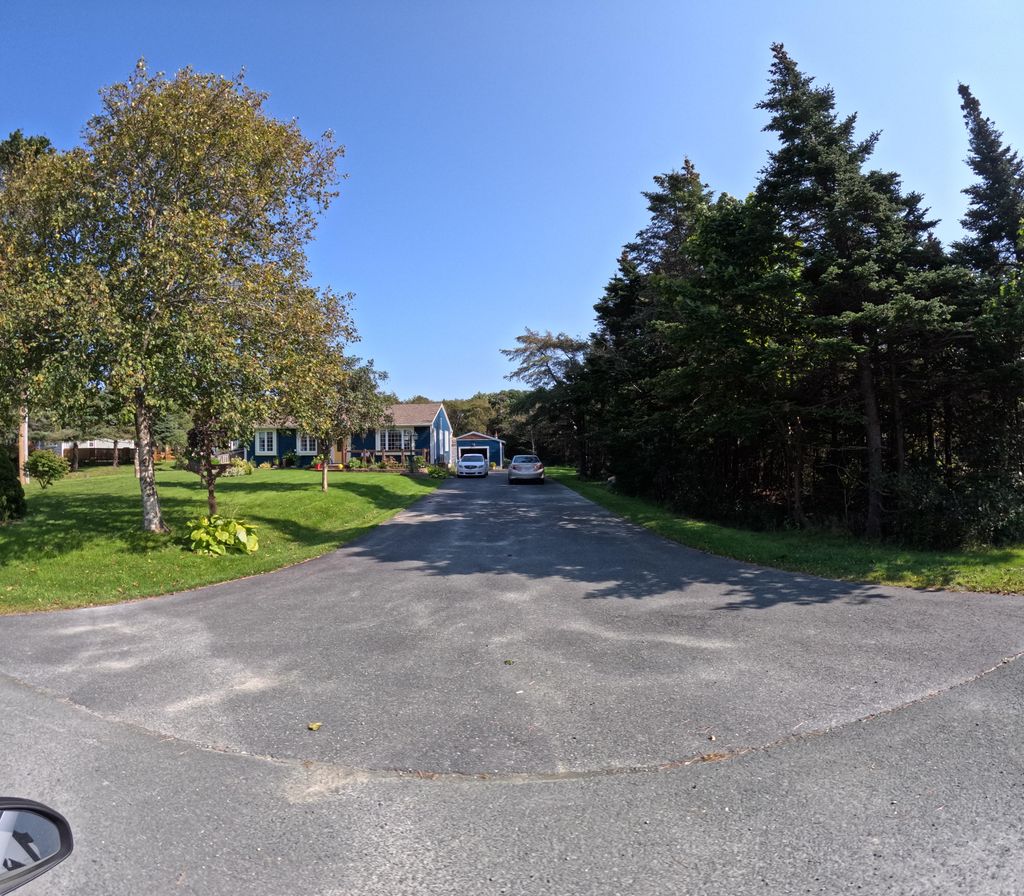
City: st_johns